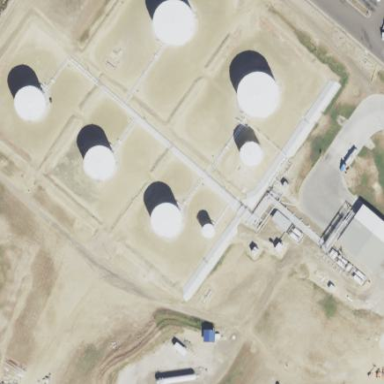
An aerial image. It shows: Industrial area designated as petroleum terminal.